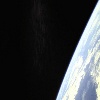
Label: space